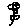
Label: flower